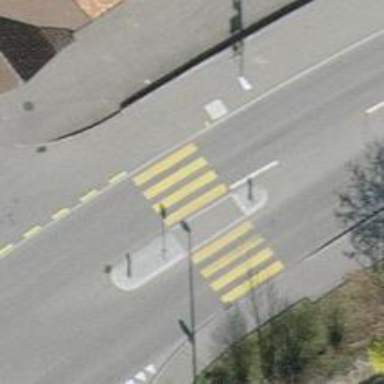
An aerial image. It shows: Zebra crossing on the road.